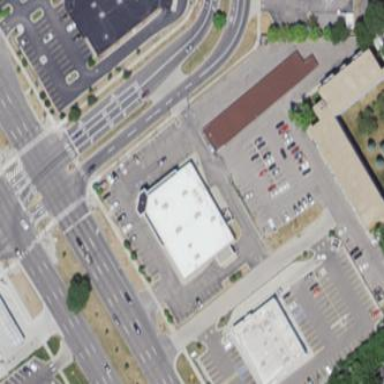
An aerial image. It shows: Retail building.